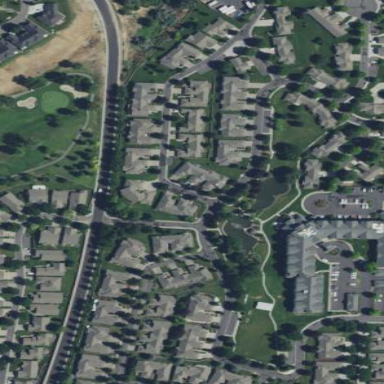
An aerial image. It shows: Residential area.